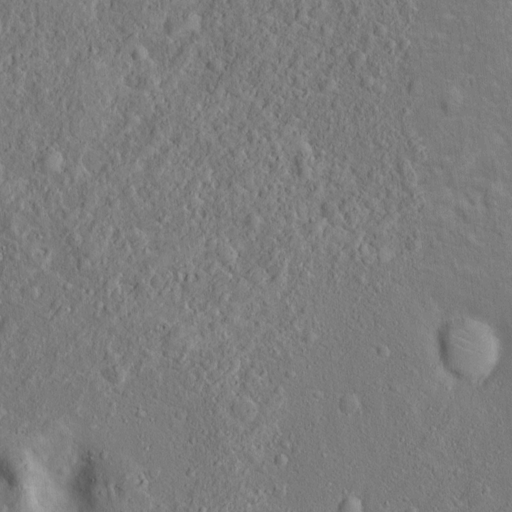
Objects detected: cone, cone